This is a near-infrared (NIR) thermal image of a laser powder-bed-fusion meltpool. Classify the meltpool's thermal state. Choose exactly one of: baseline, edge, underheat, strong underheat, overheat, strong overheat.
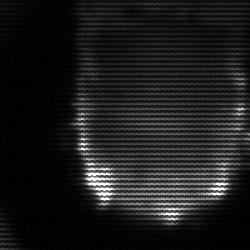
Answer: baseline